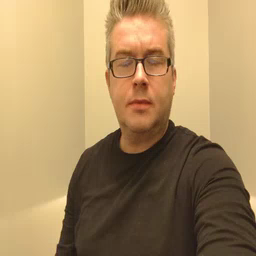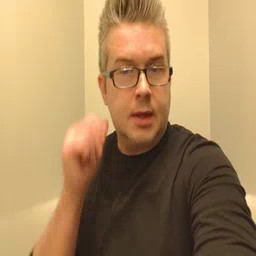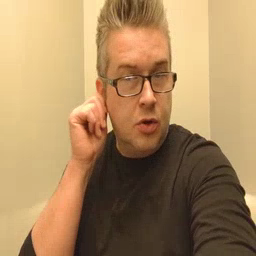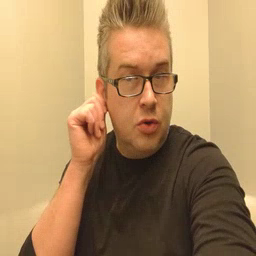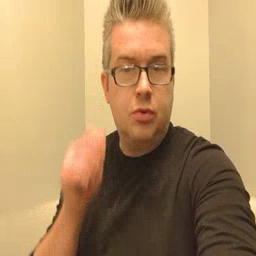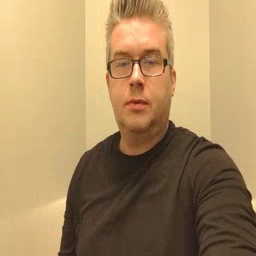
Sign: ear